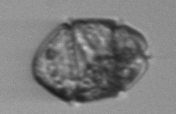
Label: Margalefidinium